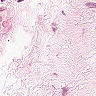
Metastatic tissue present: no